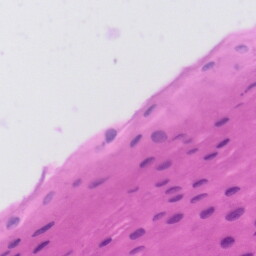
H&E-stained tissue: Tonsil